Question: I'm working on a GA algorithm (for a combinatorics problem) in in which genes are easiest to work with when represented by tuples. Each member of my population with have multiple genes, so I want a data frame to that can hold observations where there are a few atomic variables (e.g. an ID and a score) and then some of the variables represent tuples. I've tried represent those tuples using vectors, lists, and matrices but in all cases R is simply 'cbind'/'rbind'ing the tuples into the data frame or throwing an error.
Example (start both members of the population with same genes)
'''
ID<-1:2
Score<-c(0,0)
Gene1<-list(1:3)
Gene2<-list(4:6)
Gene3<-list(7:9)
testing<-data.frame(ID,Score,replicate(2,Gene1),replicate(2,Gene2),replicate(2,Gene3))
Error in data.frame(ID, Score, replicate(2, Gene1), replicate(2, Gene2), :
arguments imply differing number of rows: 2, 3
'''
I want the data frame to look like this...

And I would then be able to score fitness of a population member using something like 'Fitness.Score(testing[,'Gene1'],testing[,'Gene2'],testing[,'Gene3'])'
Is there a way to make R do this?
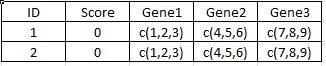
Answer: This is actually way easier to do than I was making it. Using the 'data.frame' function causes the 'rbind'/'cbind' type behavior. Creating a data.frame and then adding the variables afterward does not.
'''
ID<-1:2
Score<-c(0,0)
Gene1<-list(1:3)
Gene2<-list(4:6)
Gene3<-list(7:9)
testing<-data.frame(ID,Score)
testing$Gene1<-replicate(2,Gene1)
testing$Gene2<-replicate(2,Gene2)
testing$Gene3<-replicate(2,Gene3)
View(testing)
'''